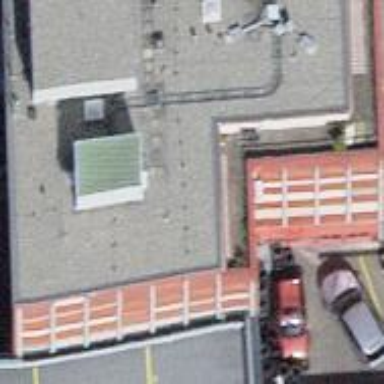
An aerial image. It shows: Industrial building.